Interaction volume radius: 10 \u00c5
Interaction volume height: 15 \u00c5
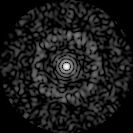
Disorder parameter: 0.8713